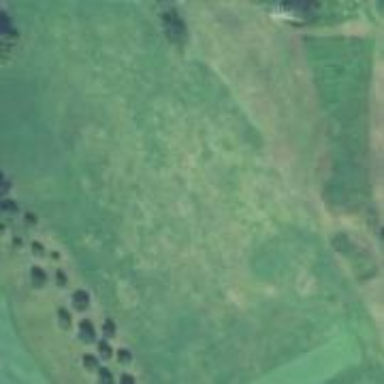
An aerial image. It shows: Golf rough area.